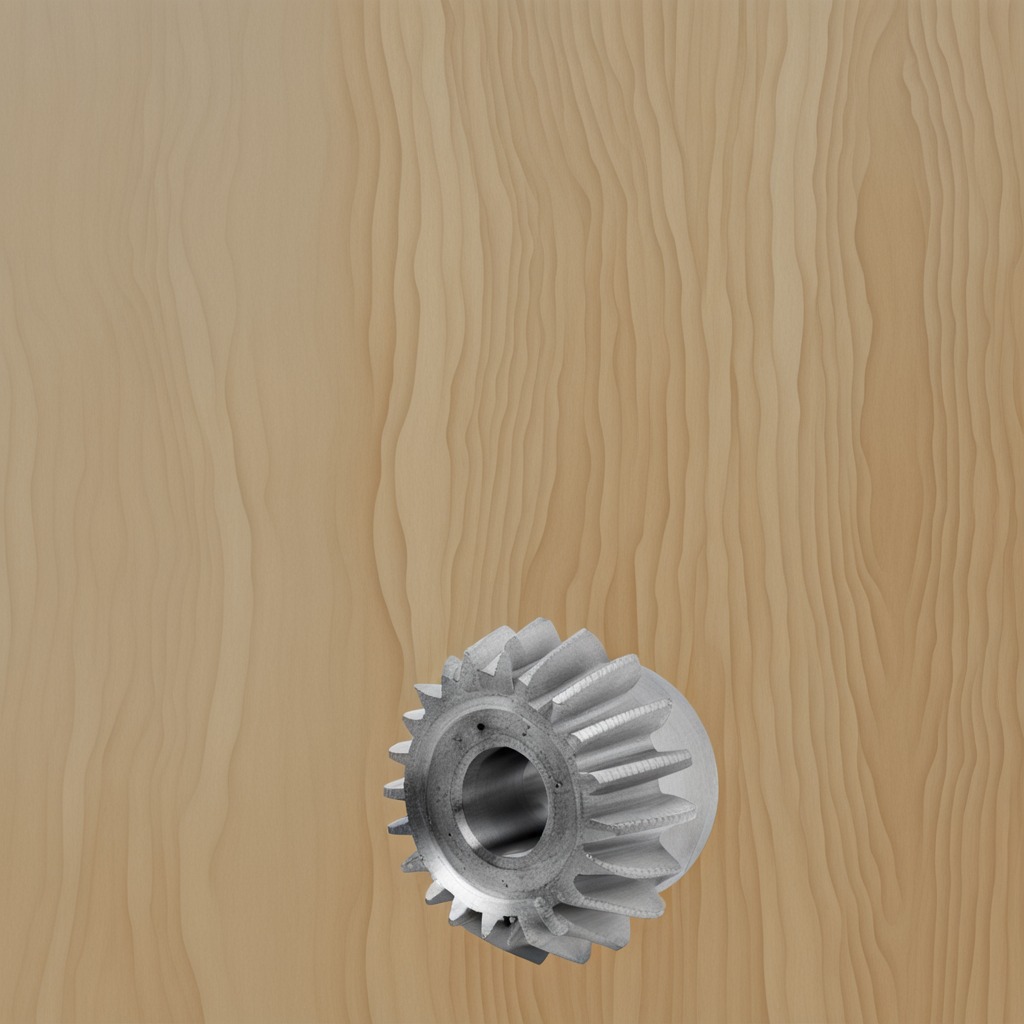
A steel gear with teeth lies on the plywood surface in a paint workshop lit by afternoon window light.